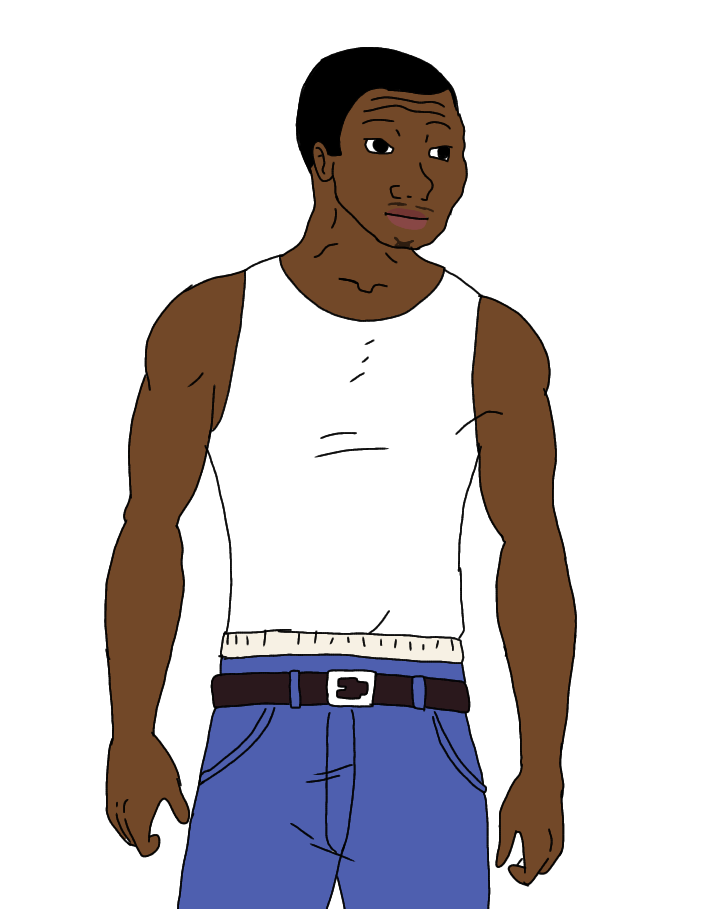
Label: 5_Blackjak